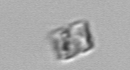
Label: Bacillariophyceae_morphotype1